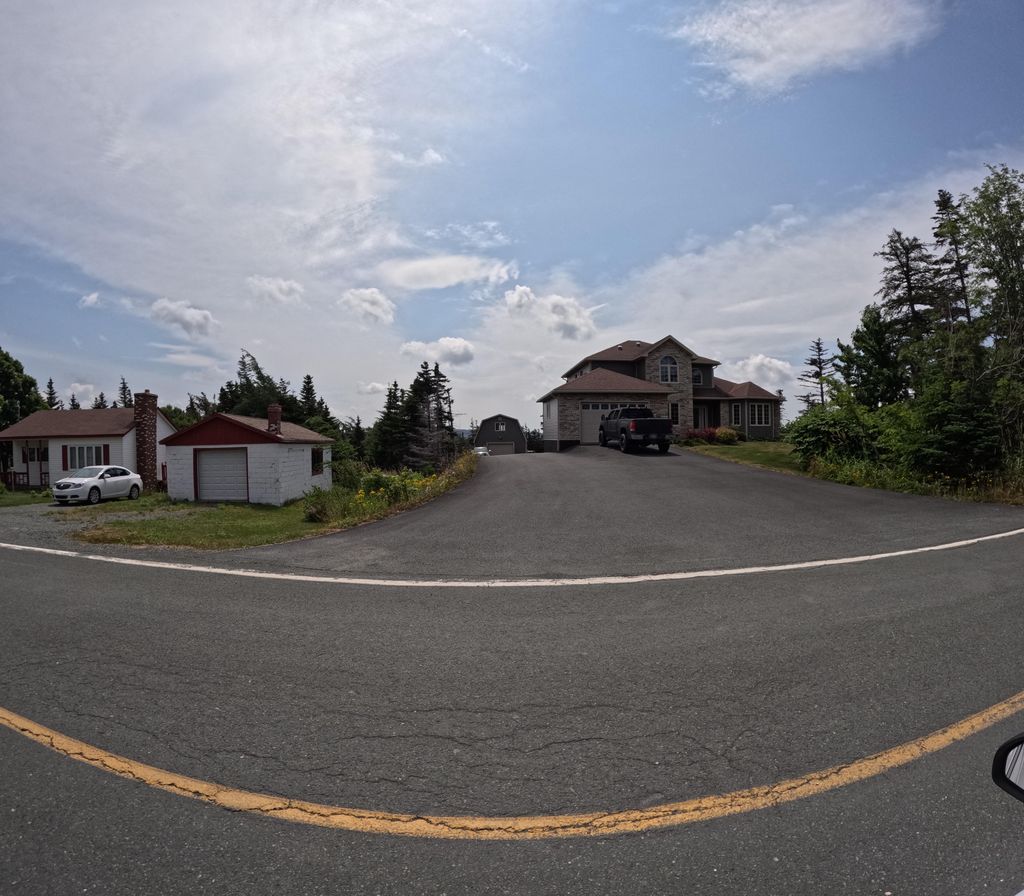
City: st_johns